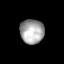
Tissue: lung
Cell type: Epithelial cells
Senescence score: 0.2381
Nuclear area (px): 574
Mean DAPI intensity: 165.977